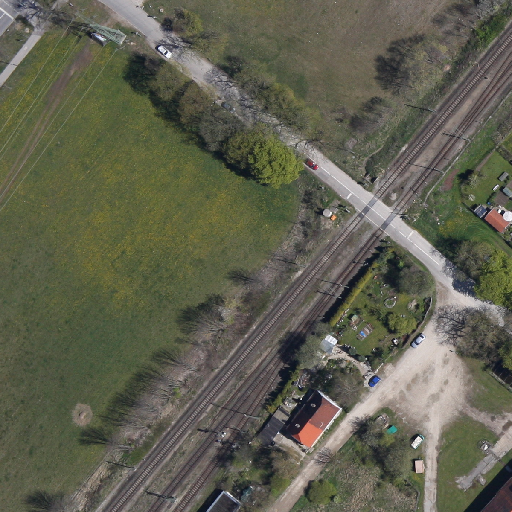
Referring expression: light-duty vehicle in the parking area